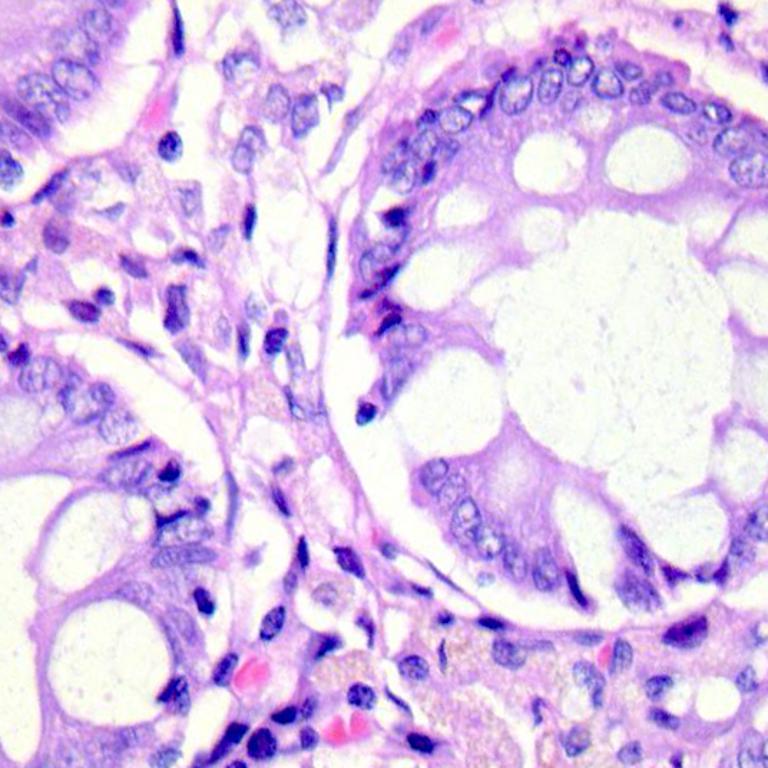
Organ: colon
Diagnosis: benign